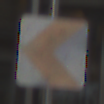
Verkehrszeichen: RichtungstafelnInKurvenKleinRechts
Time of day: Midday
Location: Outdoor (Urban)
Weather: Overcast
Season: NotSpecified
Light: Natural